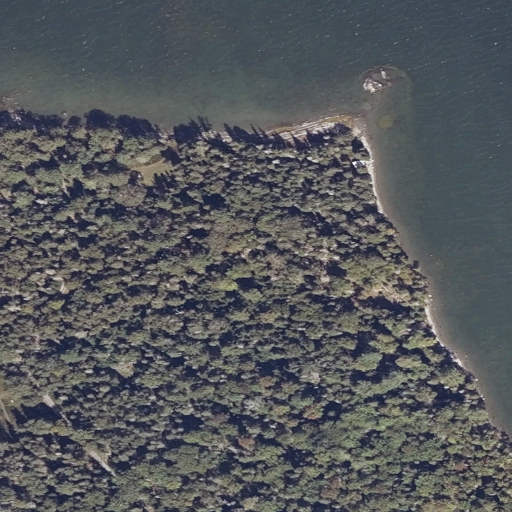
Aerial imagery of cape in Maine named Indian Point containing evergreen forest, open water, herbaceous wetlands, and open development